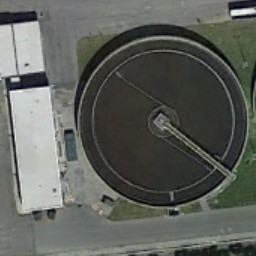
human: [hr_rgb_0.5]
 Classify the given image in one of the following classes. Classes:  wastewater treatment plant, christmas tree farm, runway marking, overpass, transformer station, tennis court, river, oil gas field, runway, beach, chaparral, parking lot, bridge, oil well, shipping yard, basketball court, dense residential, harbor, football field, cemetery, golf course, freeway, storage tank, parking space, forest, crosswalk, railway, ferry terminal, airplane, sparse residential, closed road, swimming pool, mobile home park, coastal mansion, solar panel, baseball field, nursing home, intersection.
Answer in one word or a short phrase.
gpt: wastewater treatment plant